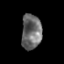
Tissue: prostate
Cell type: T cells
Senescence score: 0.2602
Nuclear area (px): 686
Mean DAPI intensity: 106.628